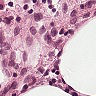
Metastatic tissue present: no